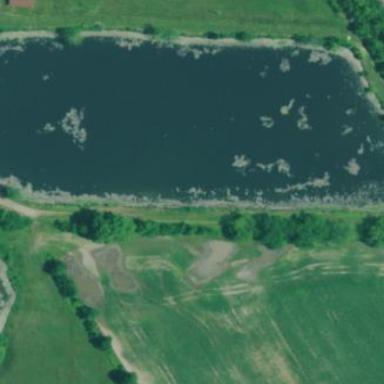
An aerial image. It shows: Serene pond surrounded by nature.